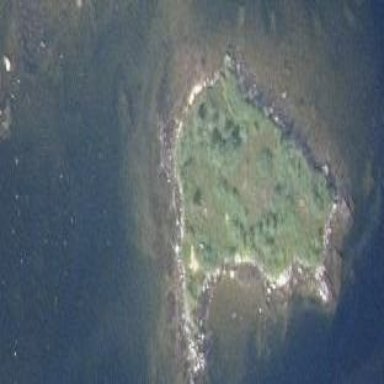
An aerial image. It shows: Islet.